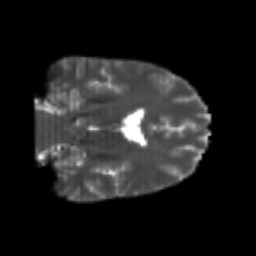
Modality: T2w
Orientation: coronal
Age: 25
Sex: male
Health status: healthy
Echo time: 0.074 s